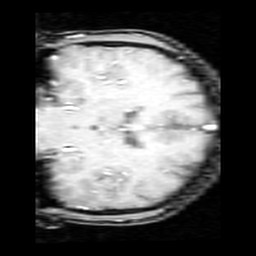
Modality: inplaneT1
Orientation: coronal
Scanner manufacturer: ge
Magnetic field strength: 3 T
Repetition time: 0.2 s
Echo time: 0.0036 s